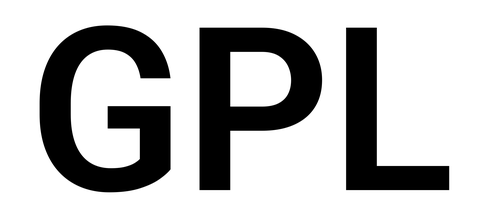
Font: Roboto_SemiBold